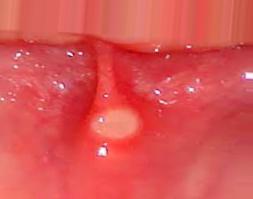
Condition: Mouth Ulcer